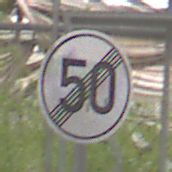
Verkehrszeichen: EndeGeschwindigkeit50
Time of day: Midday
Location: Roofed (Special)
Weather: Overcast
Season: NotSpecified
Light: Natural